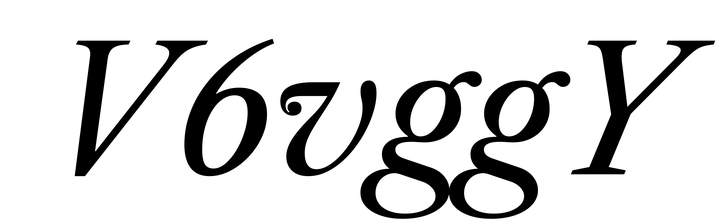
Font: LibreCaslonText-Italic_Italic